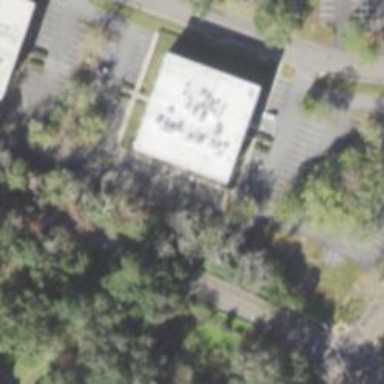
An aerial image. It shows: Commercial building.